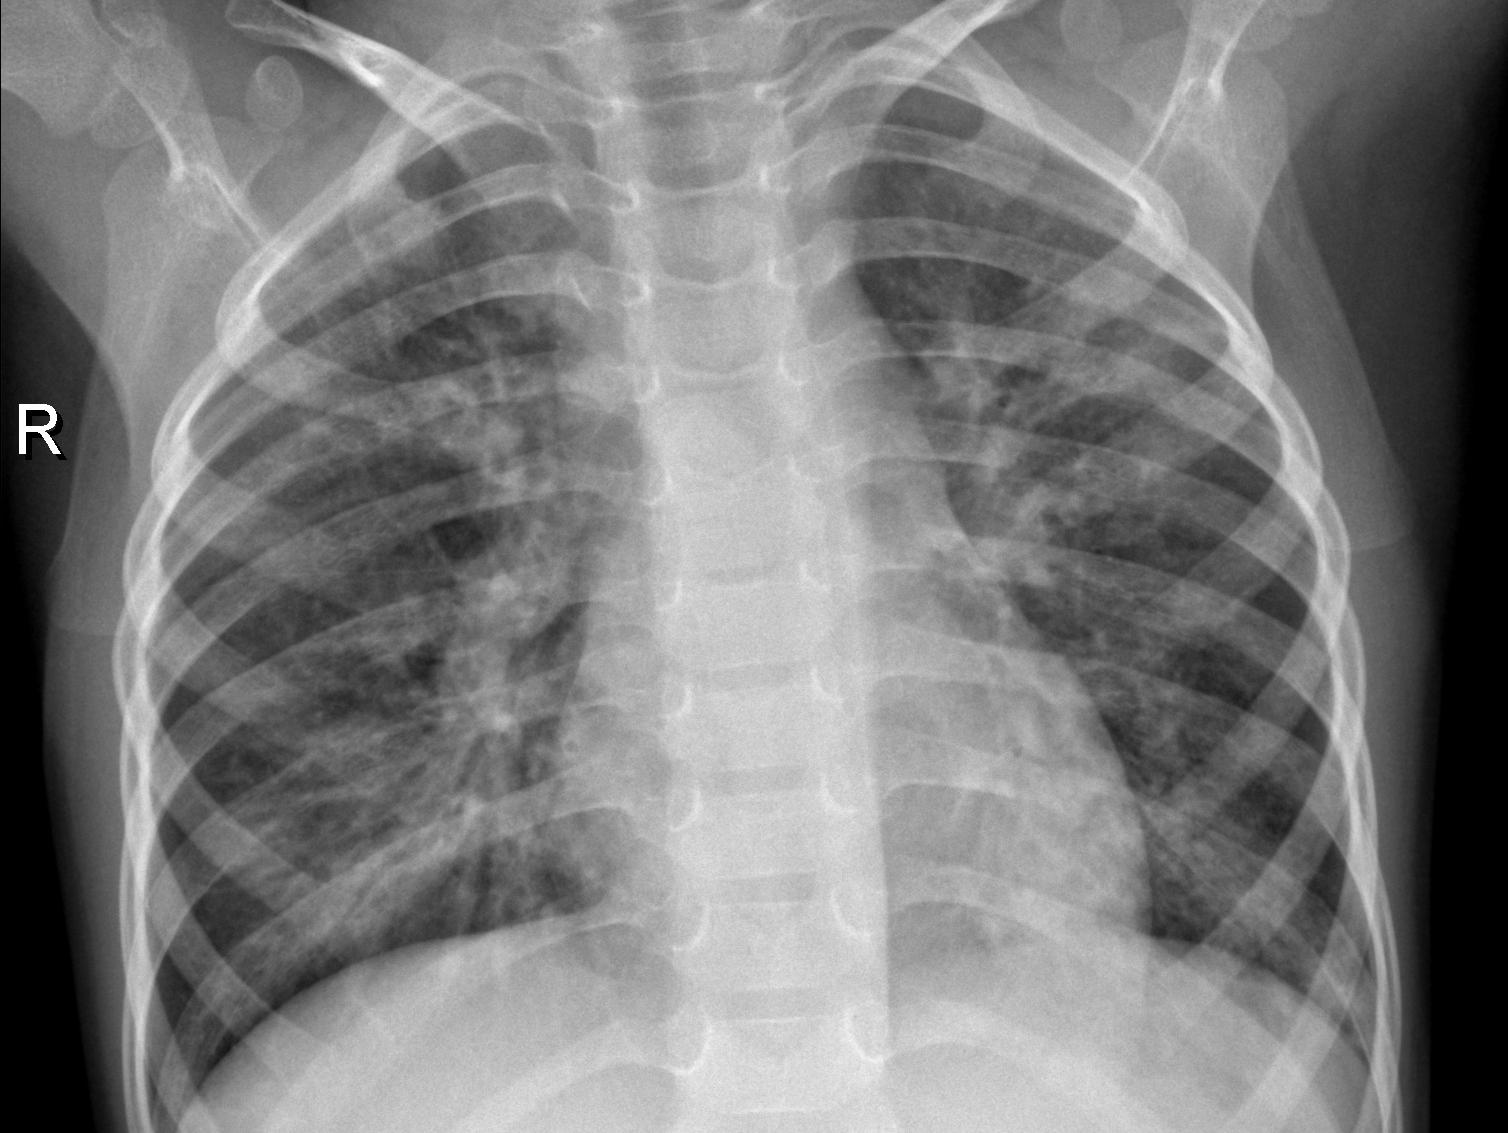
Diagnosis: PNEUMONIA